Interaction volume radius: 5 \u00c5
Interaction volume height: 10 \u00c5
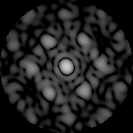
Disorder parameter: 0.5379